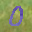
Label: 0